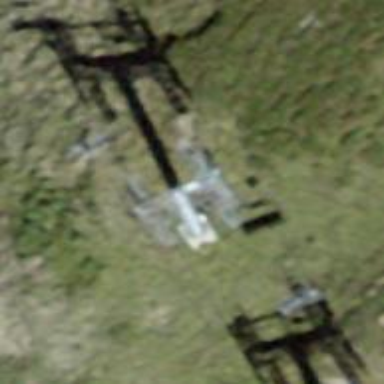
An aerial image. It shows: Pylon used for aerialway.